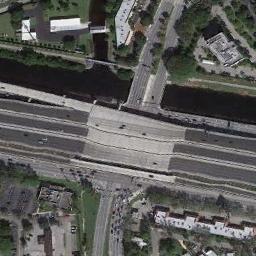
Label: overpass